Aerial crown-view tile of a tropical tree (Barro Colorado Island, Panama), acquired 20250512:
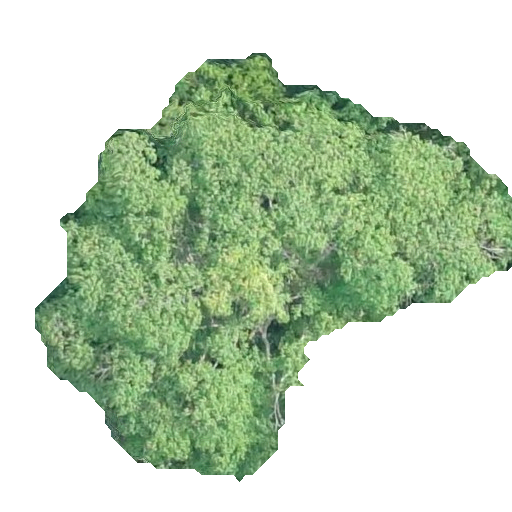
Species: Hura crepitans
GBIF accepted scientific name: Hura crepitans
Crown area: 175.715 m²